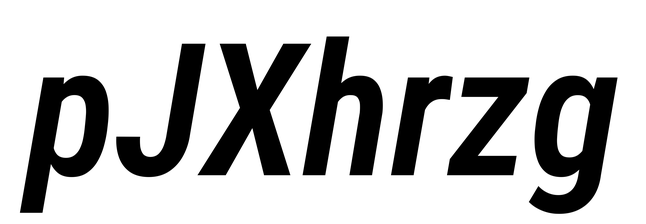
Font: Roboto-Italic_Condensed_SemiBold_Italic